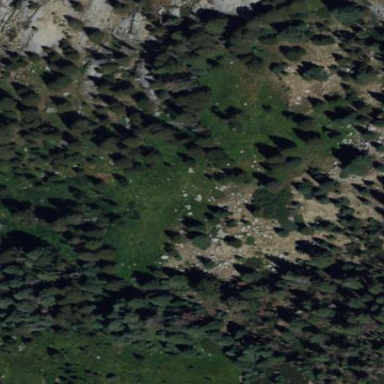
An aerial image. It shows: Natural area of fell.